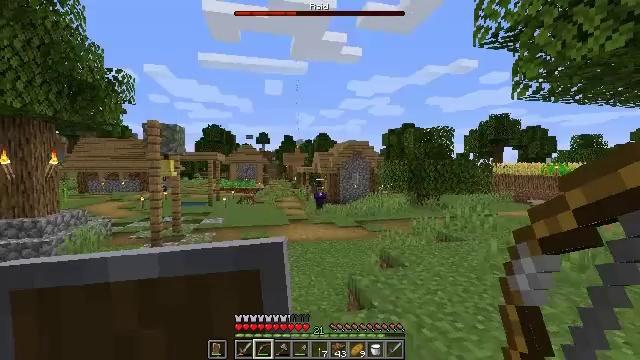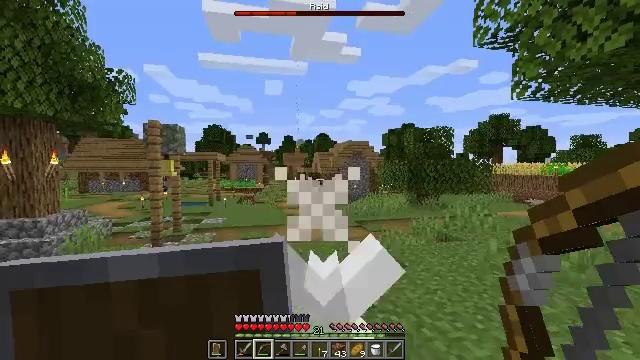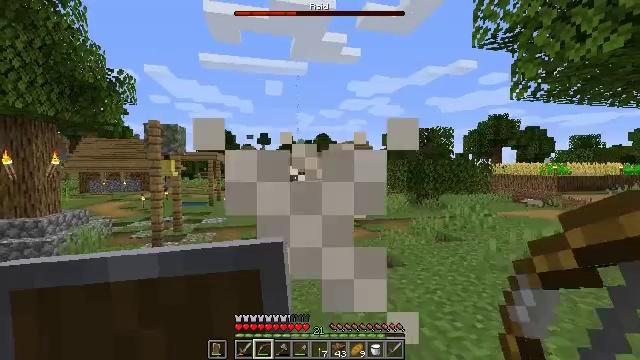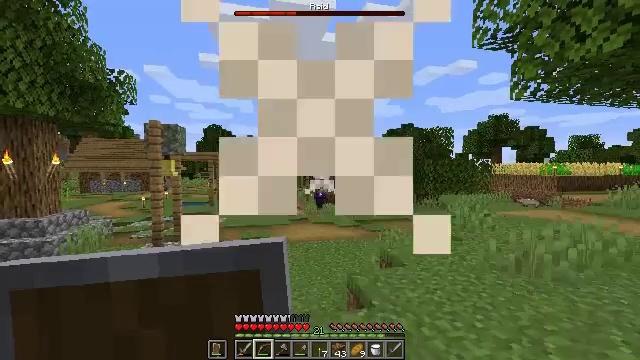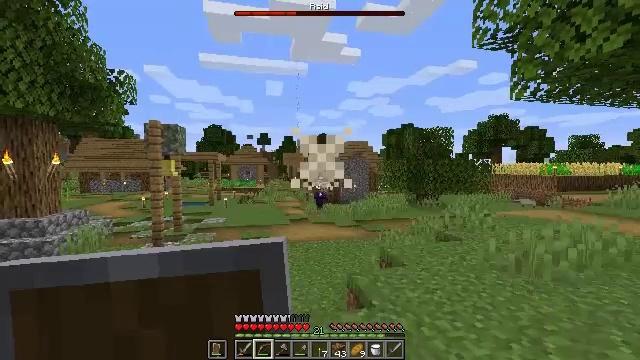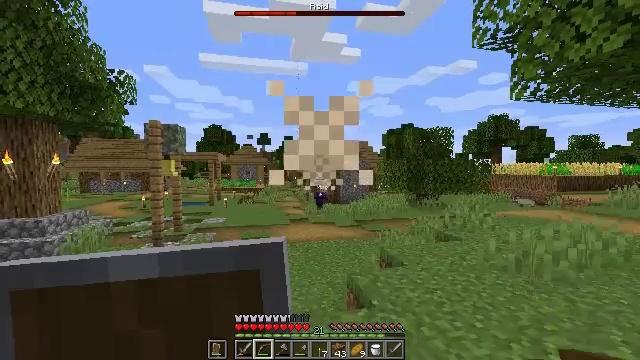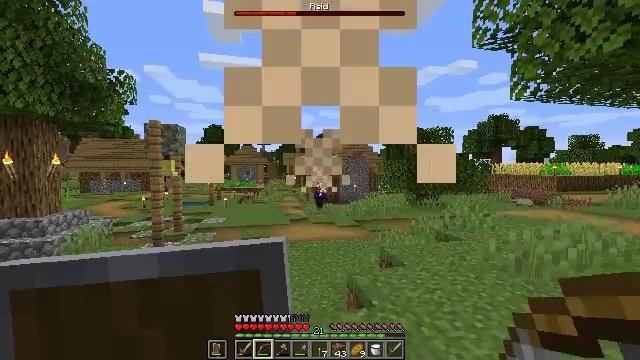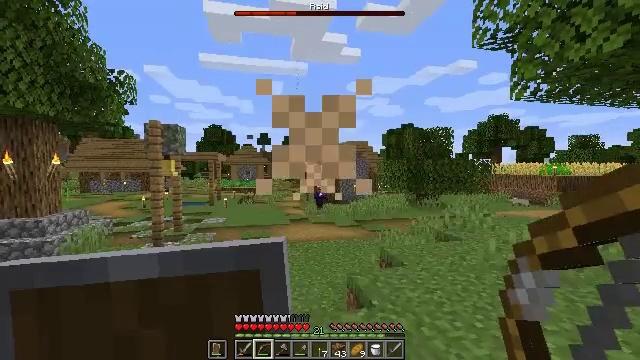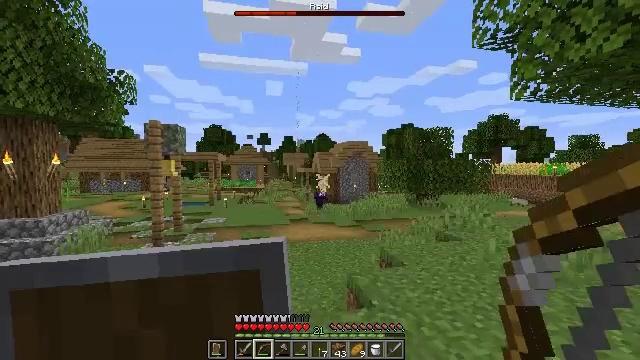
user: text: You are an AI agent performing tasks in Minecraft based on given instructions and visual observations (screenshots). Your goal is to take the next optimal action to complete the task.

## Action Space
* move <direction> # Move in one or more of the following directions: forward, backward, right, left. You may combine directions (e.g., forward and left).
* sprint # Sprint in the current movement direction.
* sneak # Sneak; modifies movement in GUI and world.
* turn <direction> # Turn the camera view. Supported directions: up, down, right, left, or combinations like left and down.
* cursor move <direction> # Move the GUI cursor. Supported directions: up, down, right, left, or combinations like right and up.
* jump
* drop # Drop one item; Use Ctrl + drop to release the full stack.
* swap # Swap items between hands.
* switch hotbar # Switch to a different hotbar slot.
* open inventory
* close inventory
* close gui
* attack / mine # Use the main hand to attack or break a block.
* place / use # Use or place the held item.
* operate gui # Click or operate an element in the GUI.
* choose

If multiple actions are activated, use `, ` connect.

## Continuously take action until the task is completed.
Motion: motion action
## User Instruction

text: Kill a witch.
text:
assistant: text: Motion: no_op
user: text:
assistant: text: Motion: no_op
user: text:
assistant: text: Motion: no_op
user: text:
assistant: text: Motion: no_op
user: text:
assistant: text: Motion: no_op
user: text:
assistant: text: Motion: no_op
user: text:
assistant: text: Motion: no_op
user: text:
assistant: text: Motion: no_op
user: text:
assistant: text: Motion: no_op